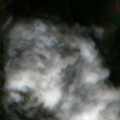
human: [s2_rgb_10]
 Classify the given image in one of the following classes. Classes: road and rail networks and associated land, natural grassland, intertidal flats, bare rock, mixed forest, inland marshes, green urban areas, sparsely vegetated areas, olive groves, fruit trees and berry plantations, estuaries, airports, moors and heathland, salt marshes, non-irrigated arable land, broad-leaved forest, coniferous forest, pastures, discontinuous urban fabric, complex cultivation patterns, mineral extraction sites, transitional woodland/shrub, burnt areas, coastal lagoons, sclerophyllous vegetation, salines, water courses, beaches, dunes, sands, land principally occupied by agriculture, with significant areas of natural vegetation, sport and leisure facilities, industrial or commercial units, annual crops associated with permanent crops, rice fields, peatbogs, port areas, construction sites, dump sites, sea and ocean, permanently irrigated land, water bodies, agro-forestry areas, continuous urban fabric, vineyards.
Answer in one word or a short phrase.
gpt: non-irrigated arable land, land principally occupied by agriculture, with significant areas of natural vegetation, coniferous forest, mixed forest, transitional woodland/shrub